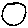
Label: circle